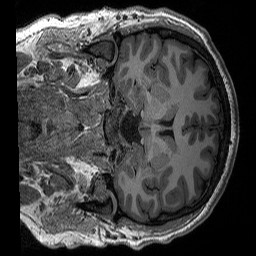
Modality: T1w
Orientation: coronal
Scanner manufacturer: siemens
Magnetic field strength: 3 T
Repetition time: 2.3 s
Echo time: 0.00298 s